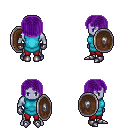
a pixel art fantasy rpg character, male body template, dark elf, purple skin, teal tunic, red pants, purple pageboy hairstyle, metal gloves, metal boots, shield, four views (front, back, left, right), 2x2 character sprite sheet, small pixel art, hard edges, no anti-aliasing